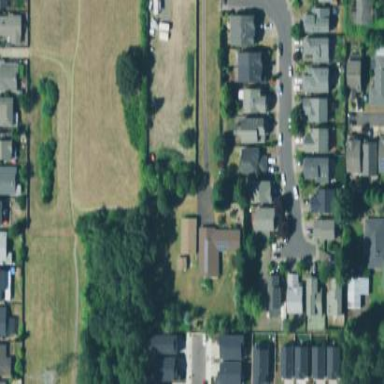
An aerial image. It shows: Residential area in rural setting.